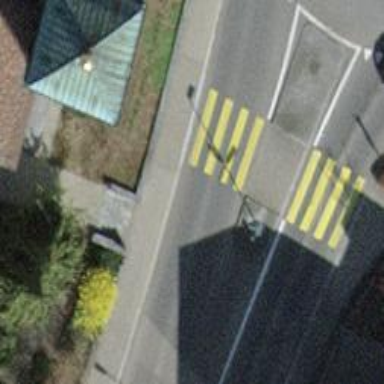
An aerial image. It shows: Uncontrolled zebra crossing on the road.